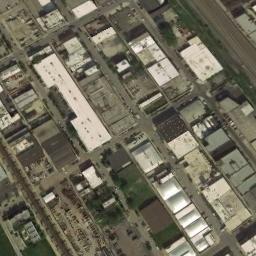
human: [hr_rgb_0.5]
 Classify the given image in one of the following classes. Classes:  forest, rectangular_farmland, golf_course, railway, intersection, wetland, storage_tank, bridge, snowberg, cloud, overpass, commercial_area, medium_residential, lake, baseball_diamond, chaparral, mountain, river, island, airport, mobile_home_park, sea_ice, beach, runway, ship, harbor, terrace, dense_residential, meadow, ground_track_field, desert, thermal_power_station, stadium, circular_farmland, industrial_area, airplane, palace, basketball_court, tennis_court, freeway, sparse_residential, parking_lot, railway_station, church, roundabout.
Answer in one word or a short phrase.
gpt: industrial_area